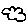
Label: cloud